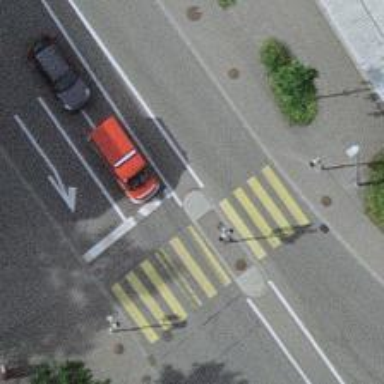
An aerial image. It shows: Kerb barrier.